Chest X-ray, PA view. Patient: 78 years old, sex F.
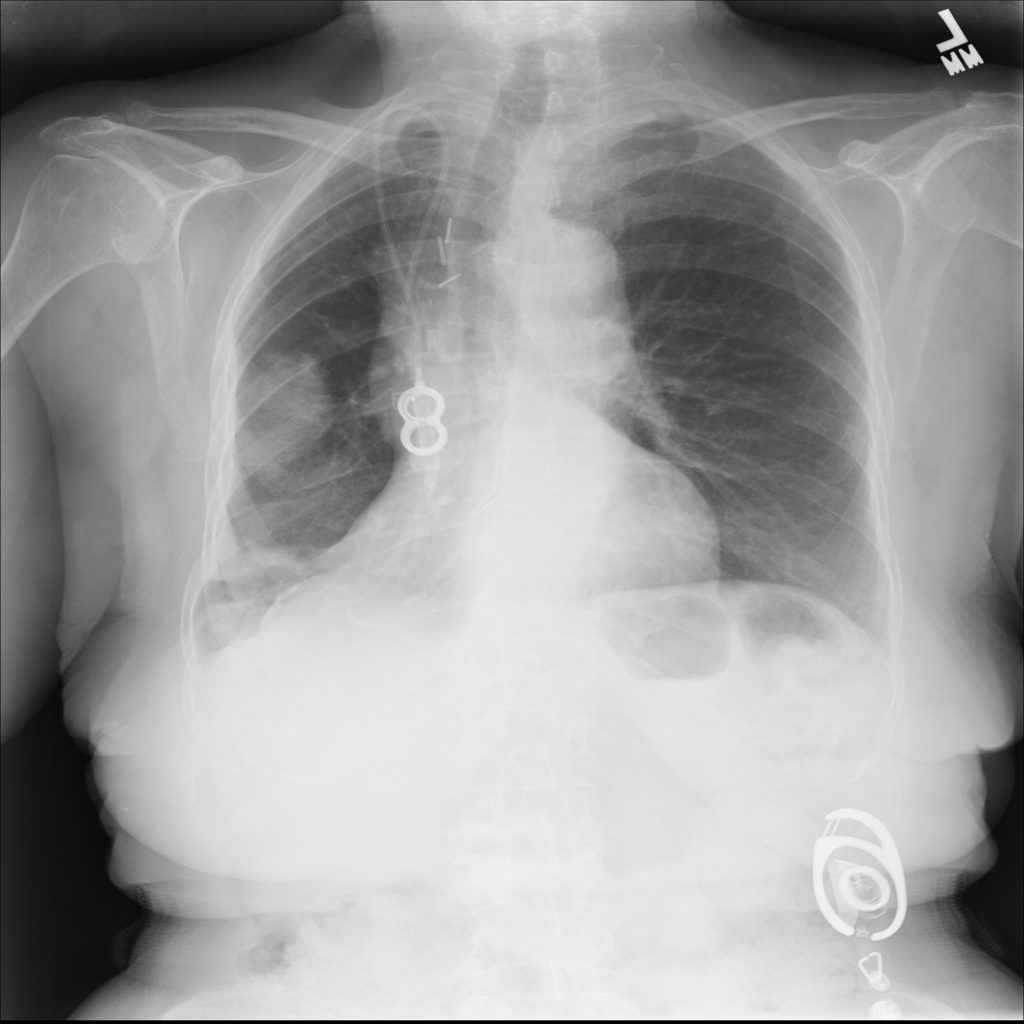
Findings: Mass